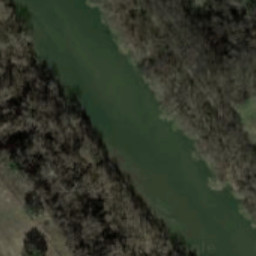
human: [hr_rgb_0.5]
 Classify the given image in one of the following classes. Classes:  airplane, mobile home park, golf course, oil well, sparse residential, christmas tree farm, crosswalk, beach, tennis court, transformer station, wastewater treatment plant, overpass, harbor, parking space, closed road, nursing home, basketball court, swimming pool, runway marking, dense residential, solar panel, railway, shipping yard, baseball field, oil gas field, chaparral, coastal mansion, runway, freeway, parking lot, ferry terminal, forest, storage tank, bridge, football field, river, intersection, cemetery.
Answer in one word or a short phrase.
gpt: river